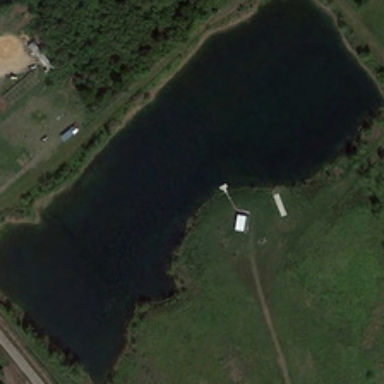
This is a lake, a building, grassland and many trees .